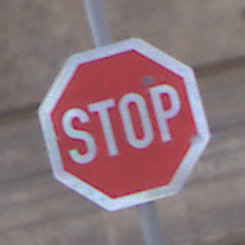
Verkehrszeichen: Stop
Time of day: SunriseSunset
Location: Outdoor (Urban)
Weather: PartlyCloudy
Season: NotSpecified
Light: Natural